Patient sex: M
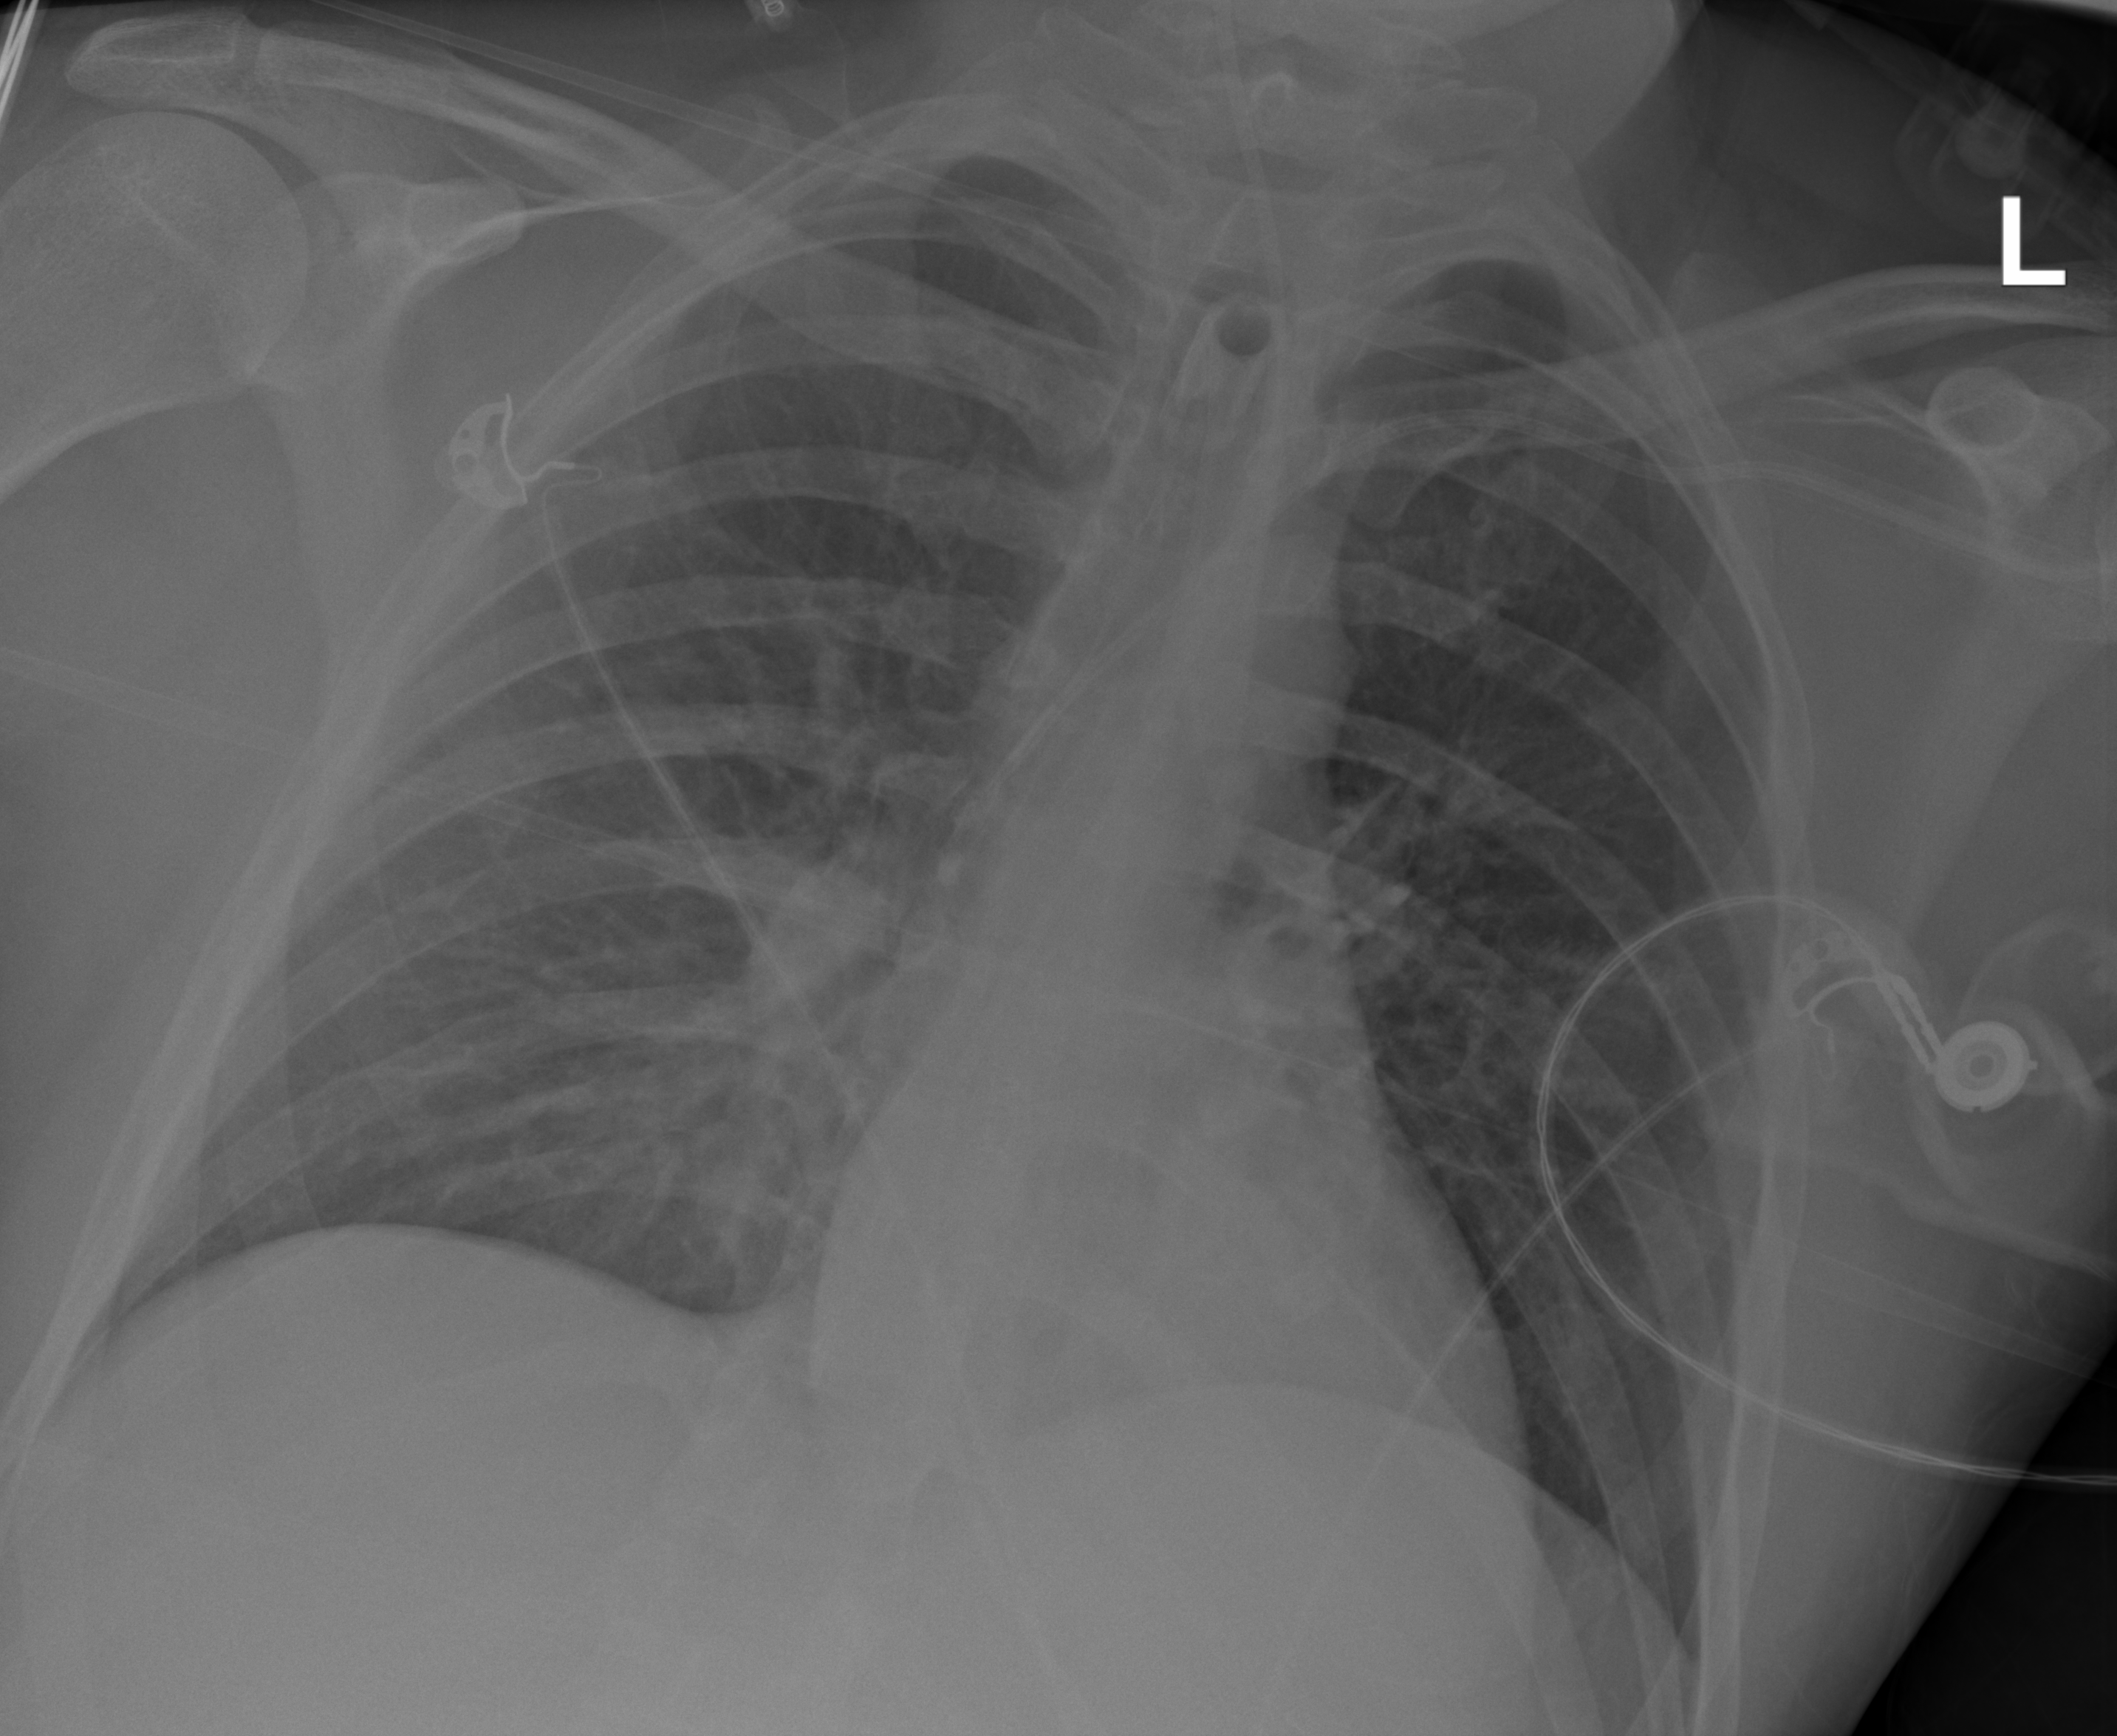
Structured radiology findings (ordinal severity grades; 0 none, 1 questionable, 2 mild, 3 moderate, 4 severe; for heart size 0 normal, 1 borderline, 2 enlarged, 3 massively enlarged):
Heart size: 0
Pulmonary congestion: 0
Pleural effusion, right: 0
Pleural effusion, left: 0
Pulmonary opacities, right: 2
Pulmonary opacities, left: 0
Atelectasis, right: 2
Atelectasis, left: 0